Brain MRI, t2w sequence, axial 2D slice.
Patient: age 34, sex M, weight 95 kg, height 1.95 m
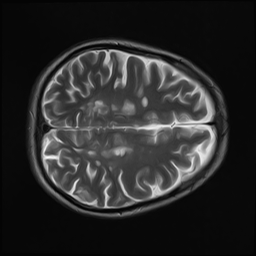